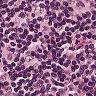
Metastatic tissue present: no